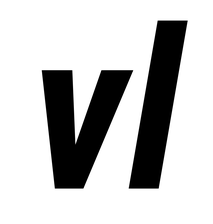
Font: Roboto-Italic_Condensed_Bold_Italic